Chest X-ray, PA view. Patient: 33 years old, sex F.
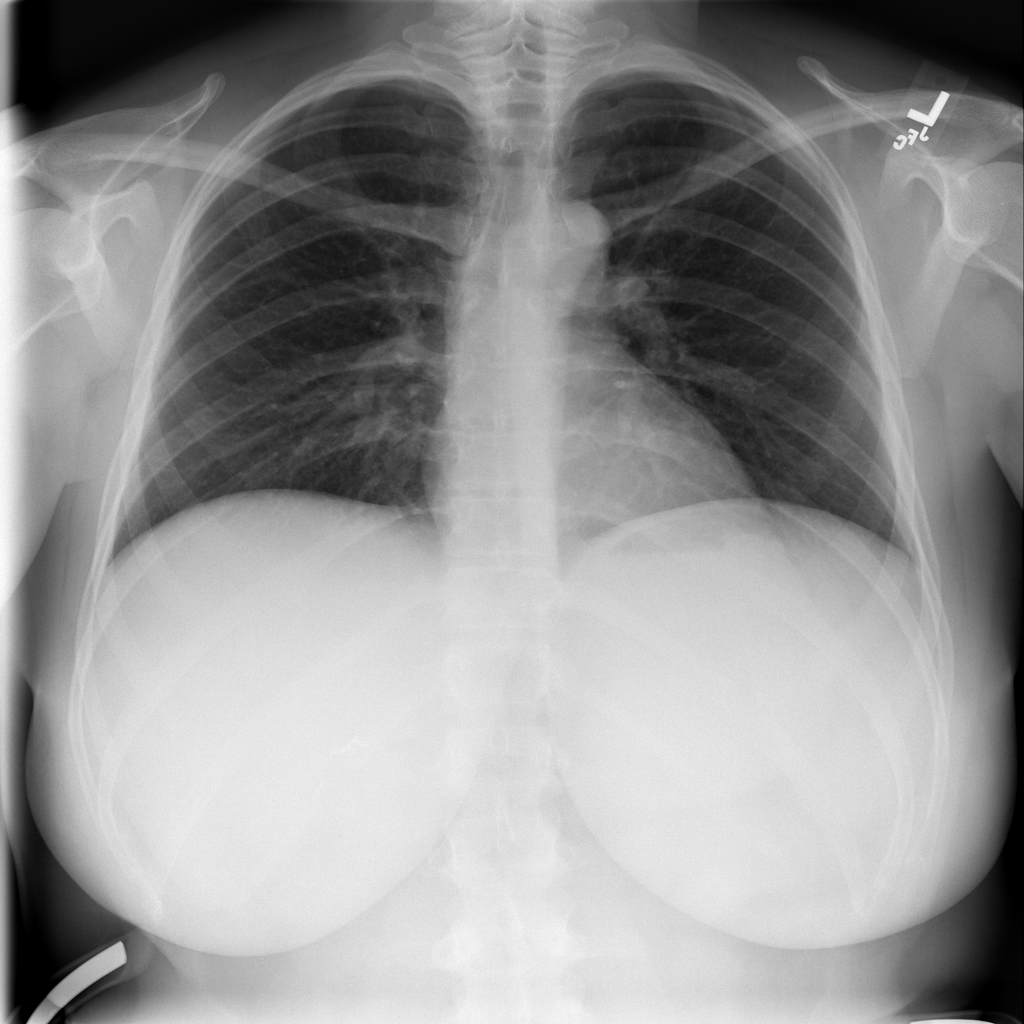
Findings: No Finding